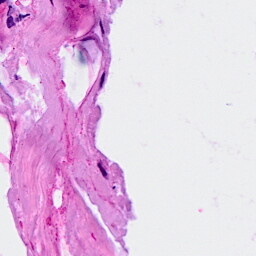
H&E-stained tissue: Breast